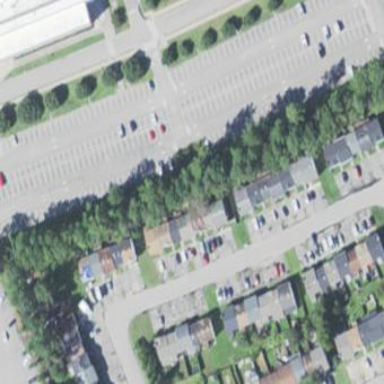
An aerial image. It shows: Parking area.